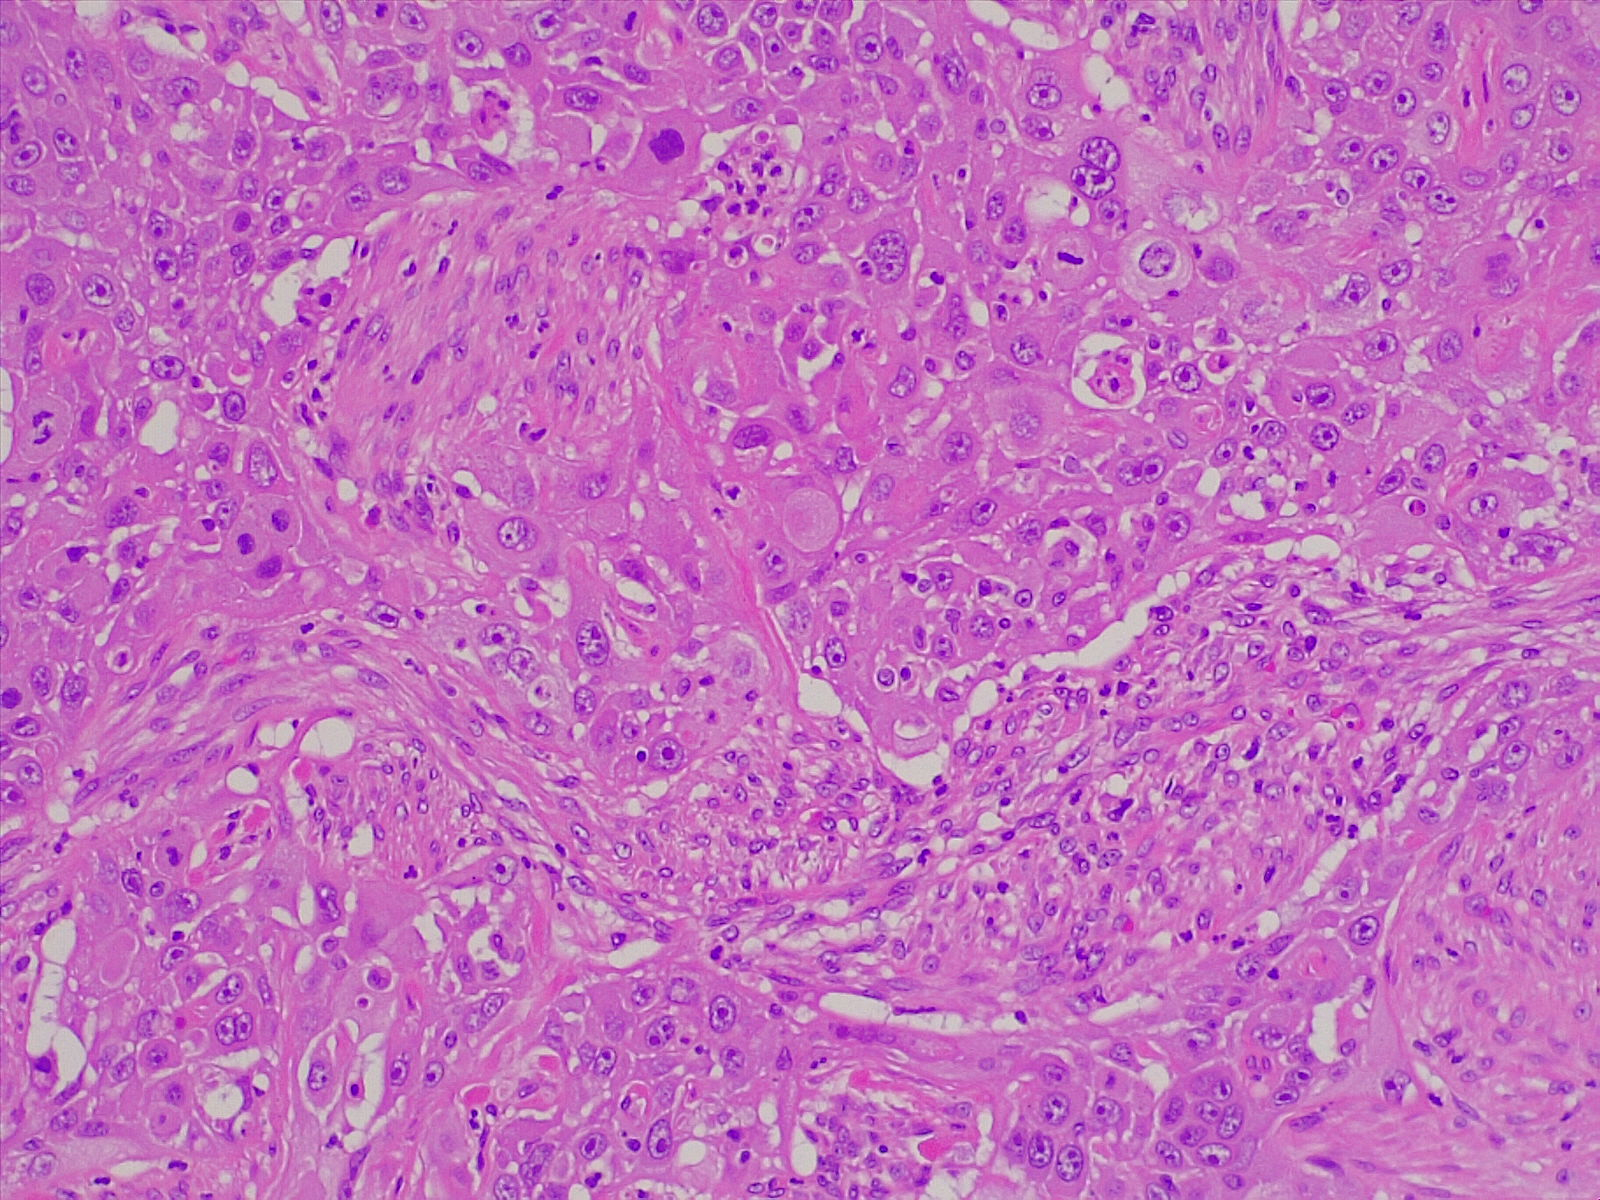
Label: lung squamous cell carcinoma, poorly differentiated